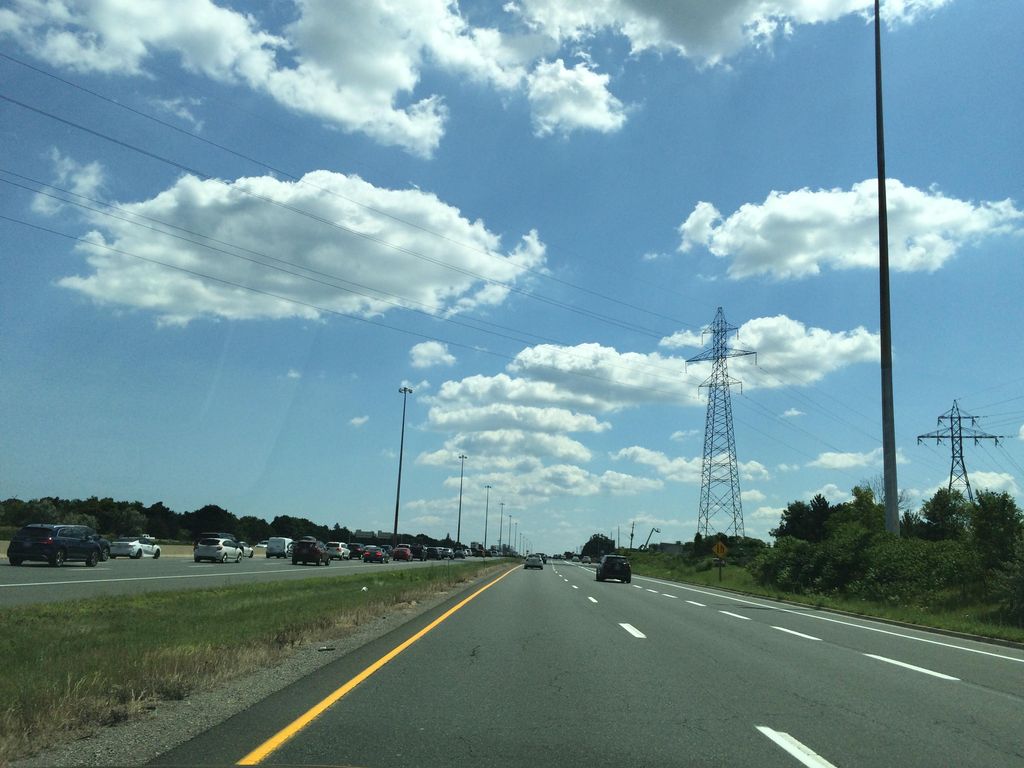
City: hamilton